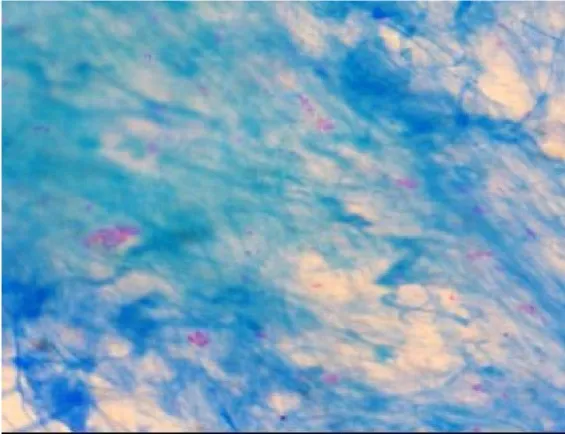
Sputum showing positivity of acid-fast bacilli.
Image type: pathology (acid_fast)